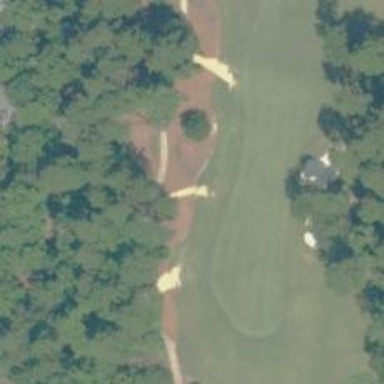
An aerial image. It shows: Golf cartpath that is also road path.